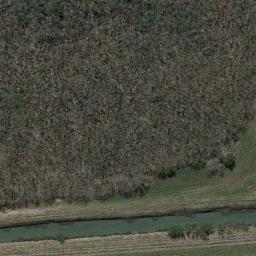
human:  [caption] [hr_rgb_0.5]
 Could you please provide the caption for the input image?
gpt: Many sparse green trees are in a forest beside the river .

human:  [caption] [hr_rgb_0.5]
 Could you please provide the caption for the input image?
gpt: The forest is next to the river .

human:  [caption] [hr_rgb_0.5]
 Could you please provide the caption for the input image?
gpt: The forest has a lot of dense yellow trees and a river is next to the forest .

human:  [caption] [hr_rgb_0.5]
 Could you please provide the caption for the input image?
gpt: There are several trees on this land .

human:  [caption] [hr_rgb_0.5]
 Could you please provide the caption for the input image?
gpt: A dense forest beside a straight river .